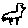
Label: bird